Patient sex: M
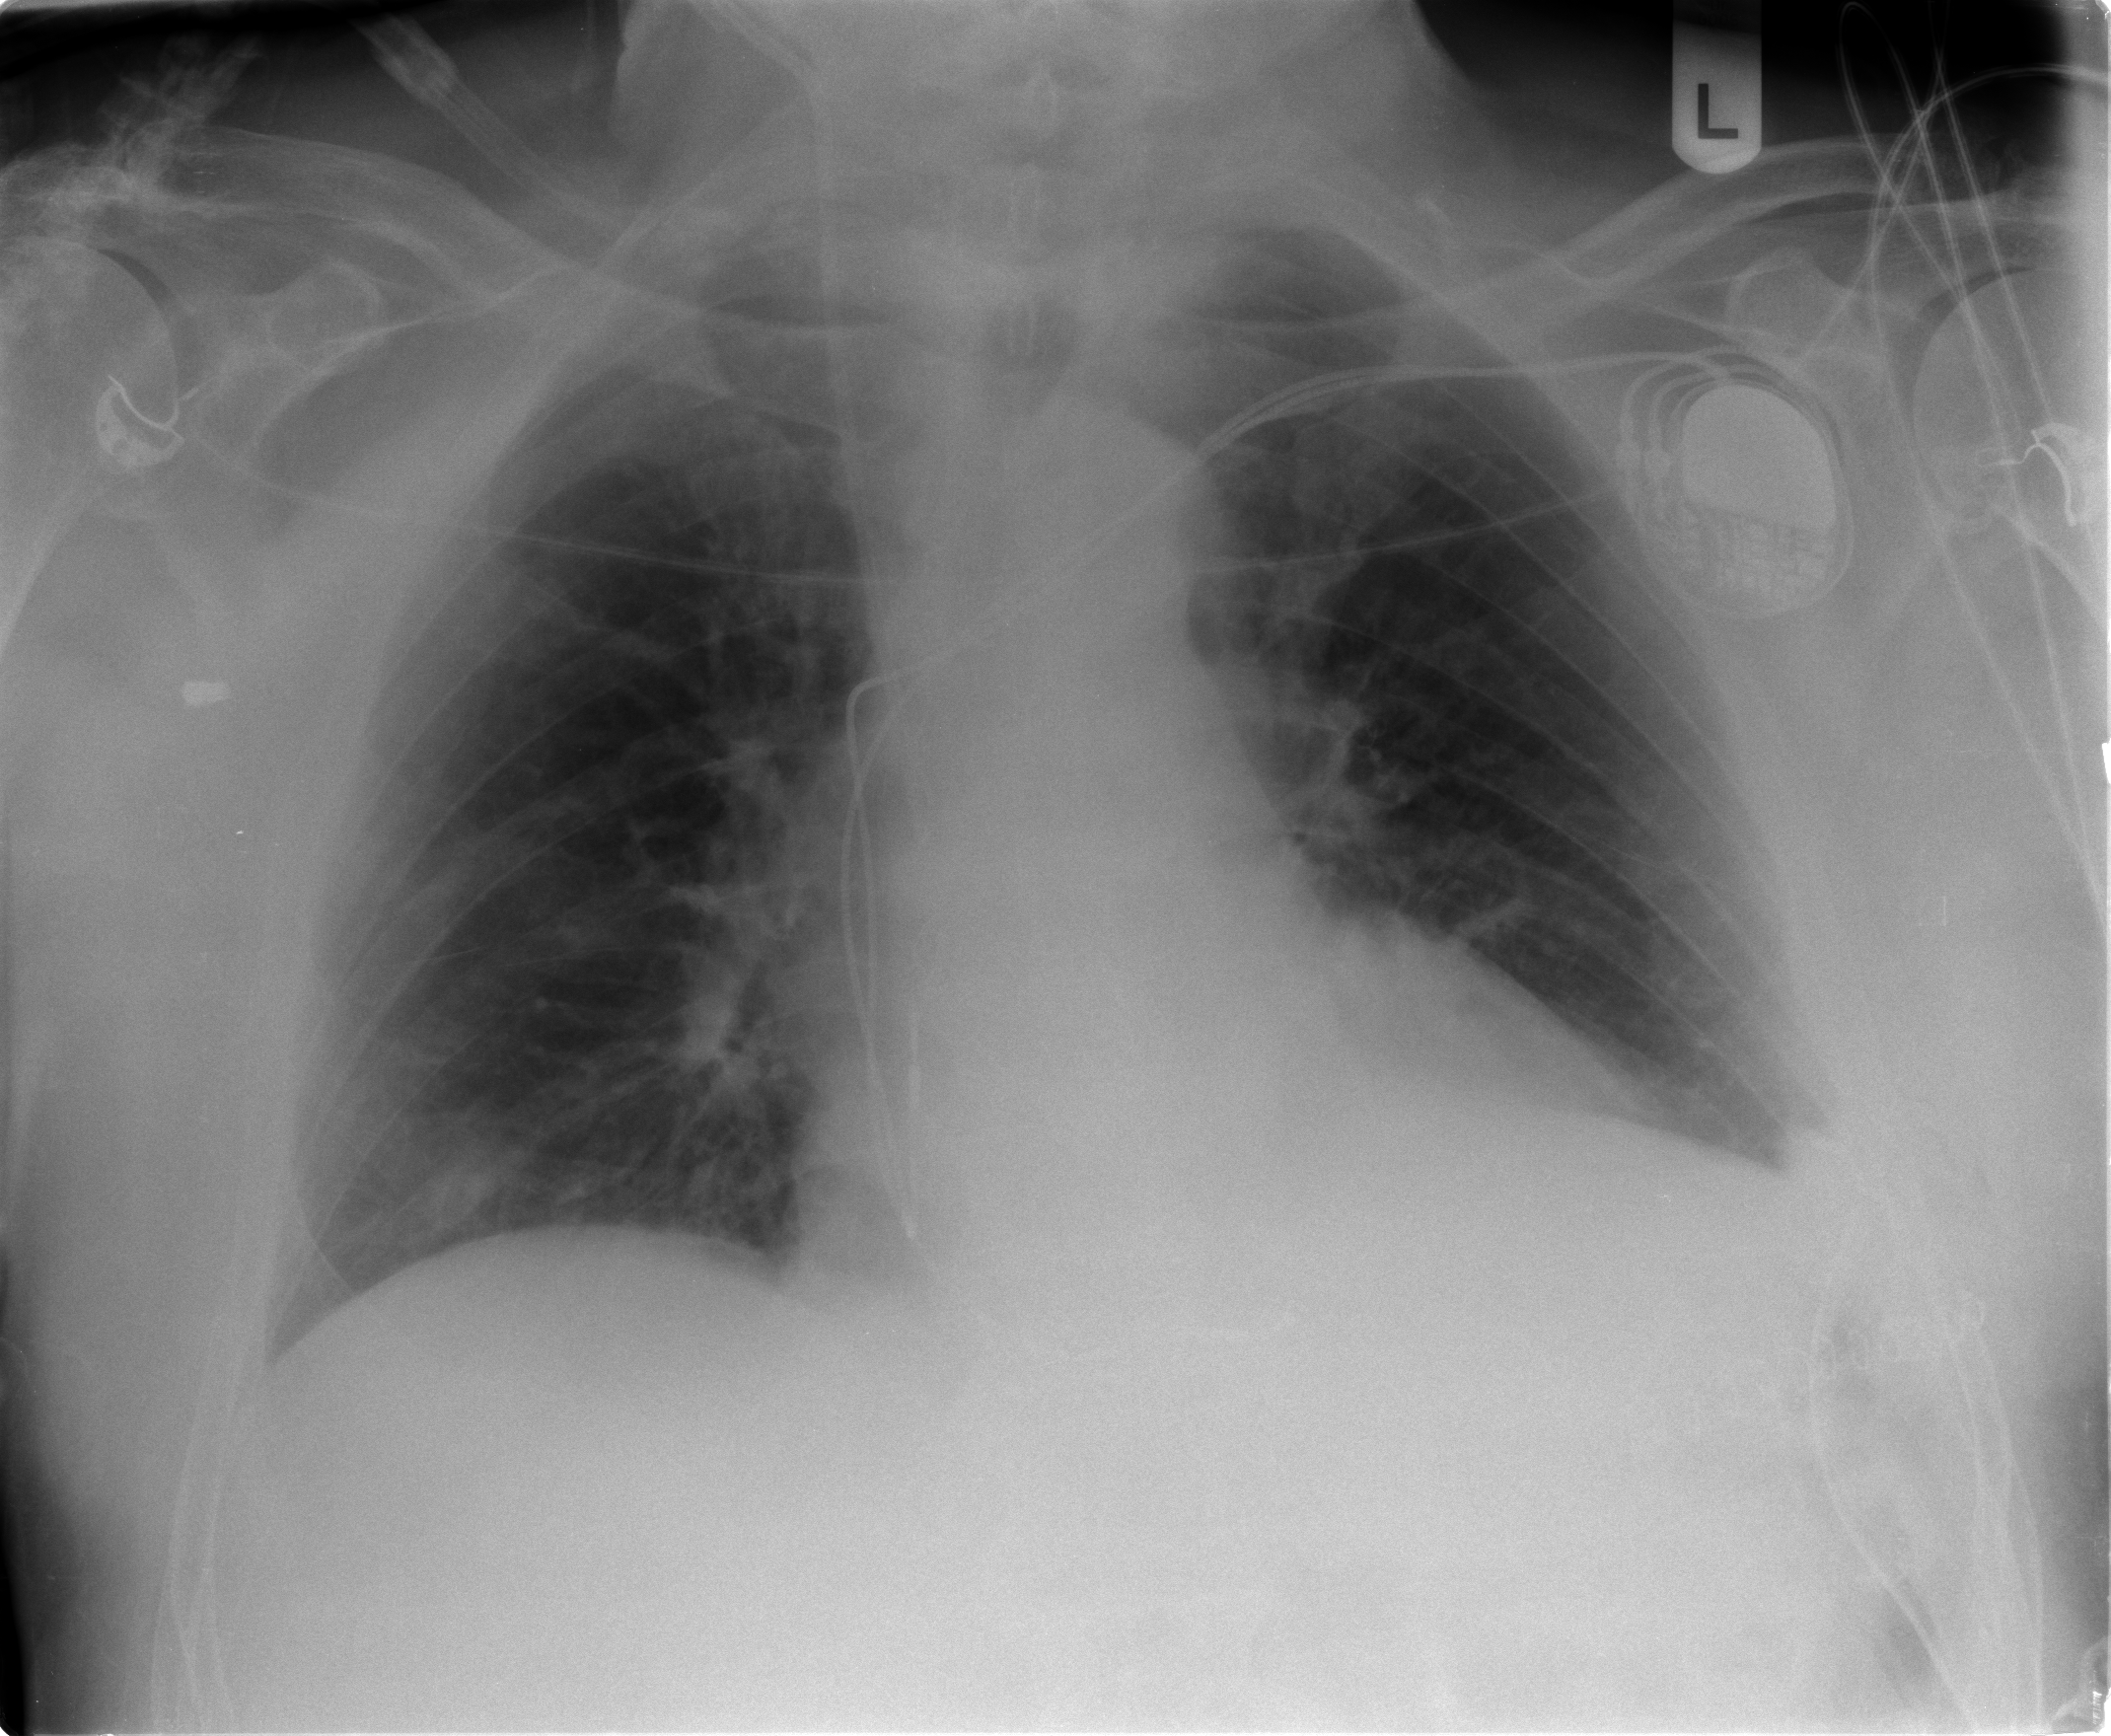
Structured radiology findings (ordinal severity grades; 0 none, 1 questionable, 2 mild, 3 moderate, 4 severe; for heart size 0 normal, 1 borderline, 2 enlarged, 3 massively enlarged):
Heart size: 0
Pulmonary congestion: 0
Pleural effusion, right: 0
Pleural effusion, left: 2
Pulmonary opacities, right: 0
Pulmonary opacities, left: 0
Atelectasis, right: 0
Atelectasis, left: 2